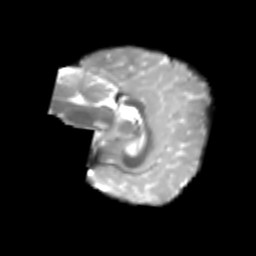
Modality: T2w
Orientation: sagittal
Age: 6
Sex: female
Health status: healthy